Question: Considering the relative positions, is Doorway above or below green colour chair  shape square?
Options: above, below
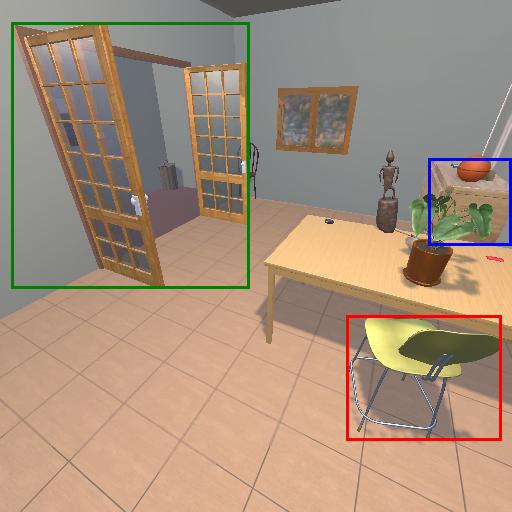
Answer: above